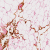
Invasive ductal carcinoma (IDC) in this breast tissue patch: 0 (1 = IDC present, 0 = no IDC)